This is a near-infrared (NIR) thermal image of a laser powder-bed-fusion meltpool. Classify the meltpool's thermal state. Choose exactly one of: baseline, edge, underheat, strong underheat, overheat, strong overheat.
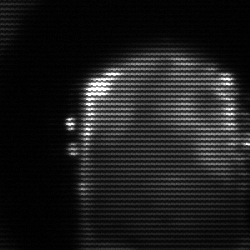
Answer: baseline